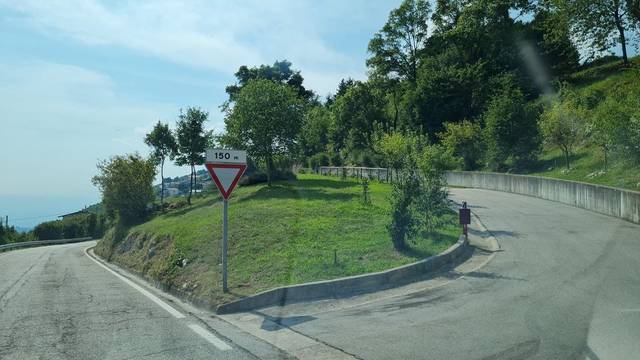
Region: Italy
Coordinates: 45.784, 11.635